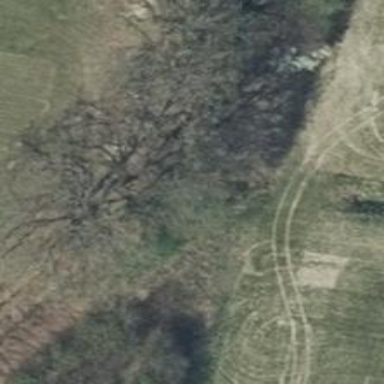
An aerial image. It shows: Row of deciduous broadleaved trees.